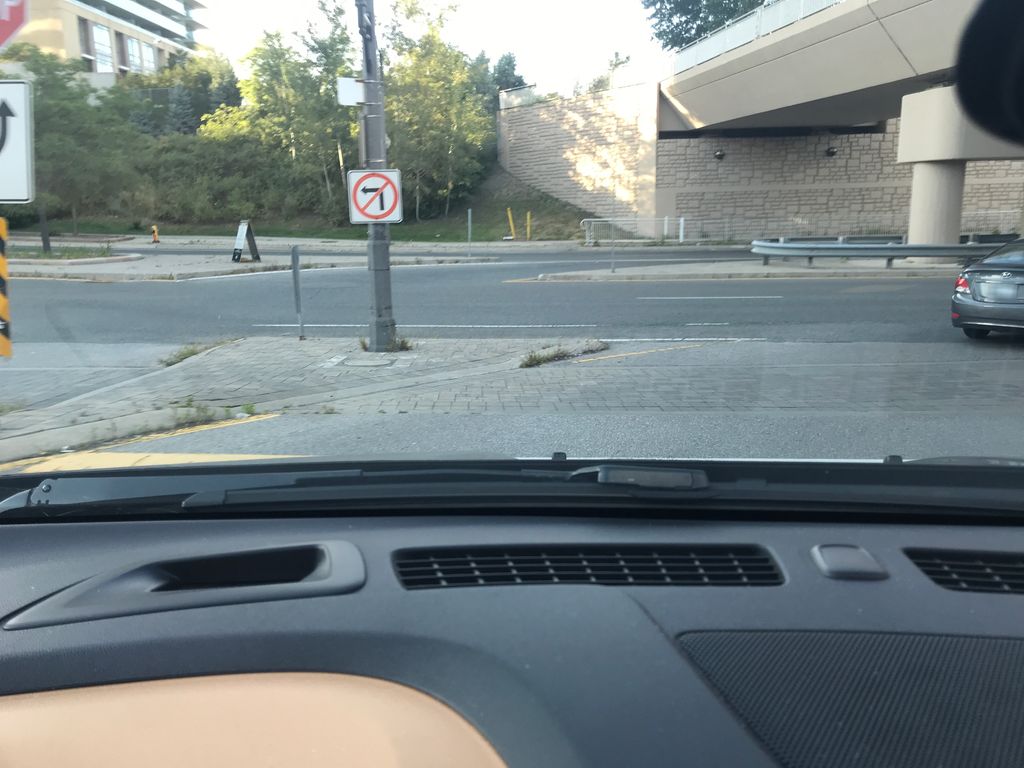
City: toronto